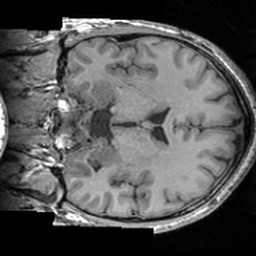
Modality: T1w
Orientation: coronal
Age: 28
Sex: male
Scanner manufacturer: siemens
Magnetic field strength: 3 T
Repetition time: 1.63 s
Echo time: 0.00311 s